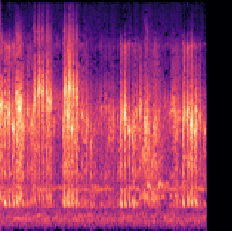
Sound class: Frog